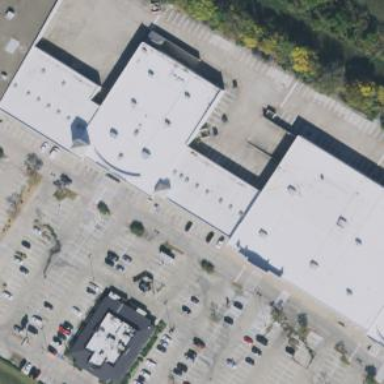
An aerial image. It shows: Retail building for commercial purposes.